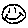
Label: smiley face